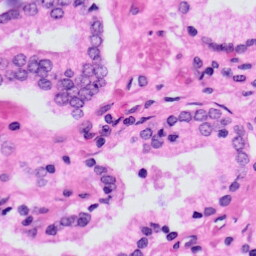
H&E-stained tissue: Prostate